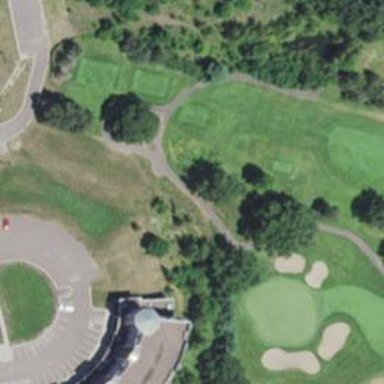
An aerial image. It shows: Path for both roads and golfers.